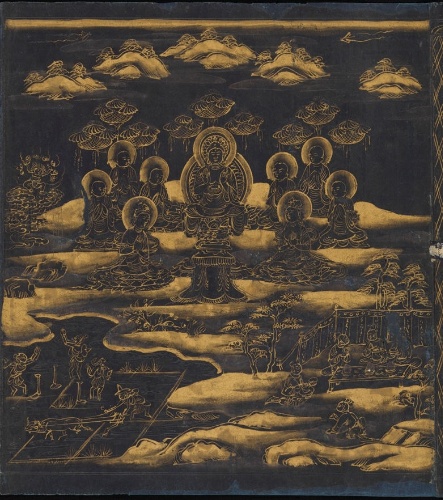
Title: 『妙法蓮華経』　「薬草喩品第五」の内|“Parable of the Medicinal Herbs,” Chapter 5 of the Lotus Sutra
Artist: Unidentified artist
Date: 12th century
Object type: Handscroll
Classification: Paintings
Medium: Handscroll; gold and silver ink on indigo-dyed paper
Culture: Japan
Period: Heian period (794–1185)
Dimensions: 10 1/16 in. x 34 ft. 8 3/4 in. (25.6 x 1058.6 cm)
Department: Asian Art
Credit line: Seymour Fund, 1965
Accession year: 1965
Repository: Metropolitan Museum of Art, New York, NY
Tags: Herbs|Buddhism|Buddha